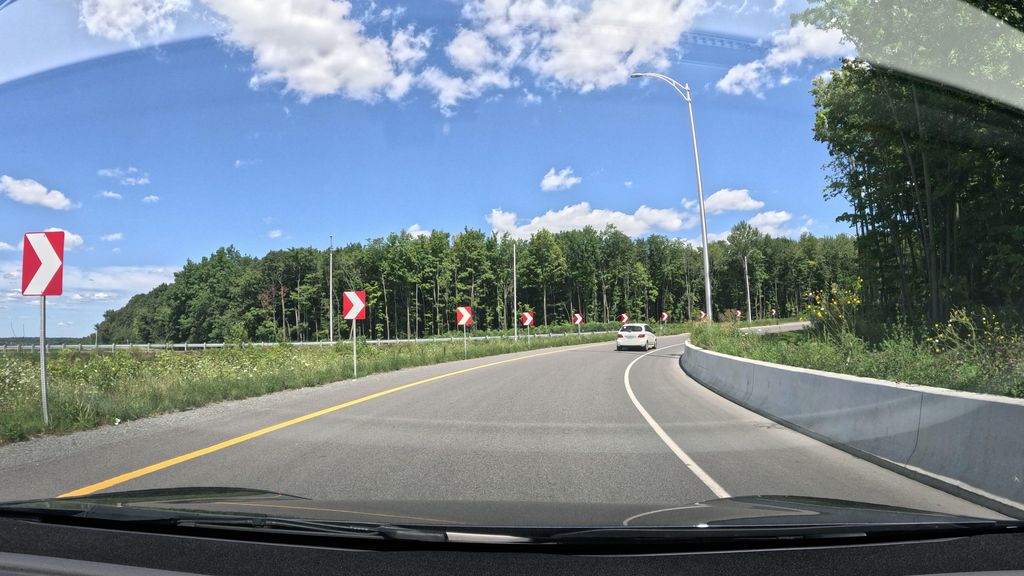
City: montreal